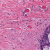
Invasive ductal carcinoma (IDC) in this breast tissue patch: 0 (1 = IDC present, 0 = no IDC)